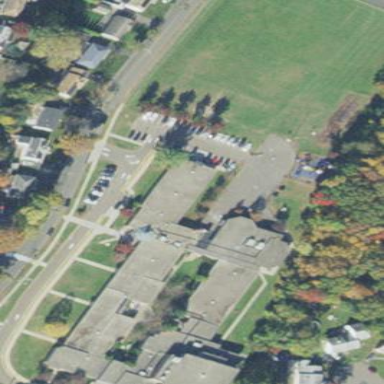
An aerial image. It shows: School.